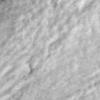
Label: no_change